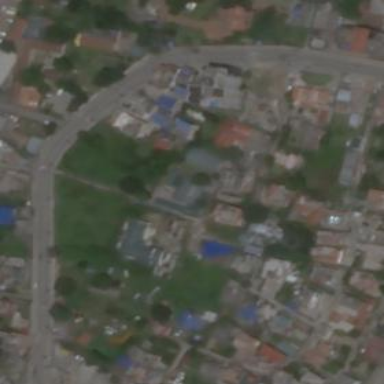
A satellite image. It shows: Residential area.